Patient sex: F
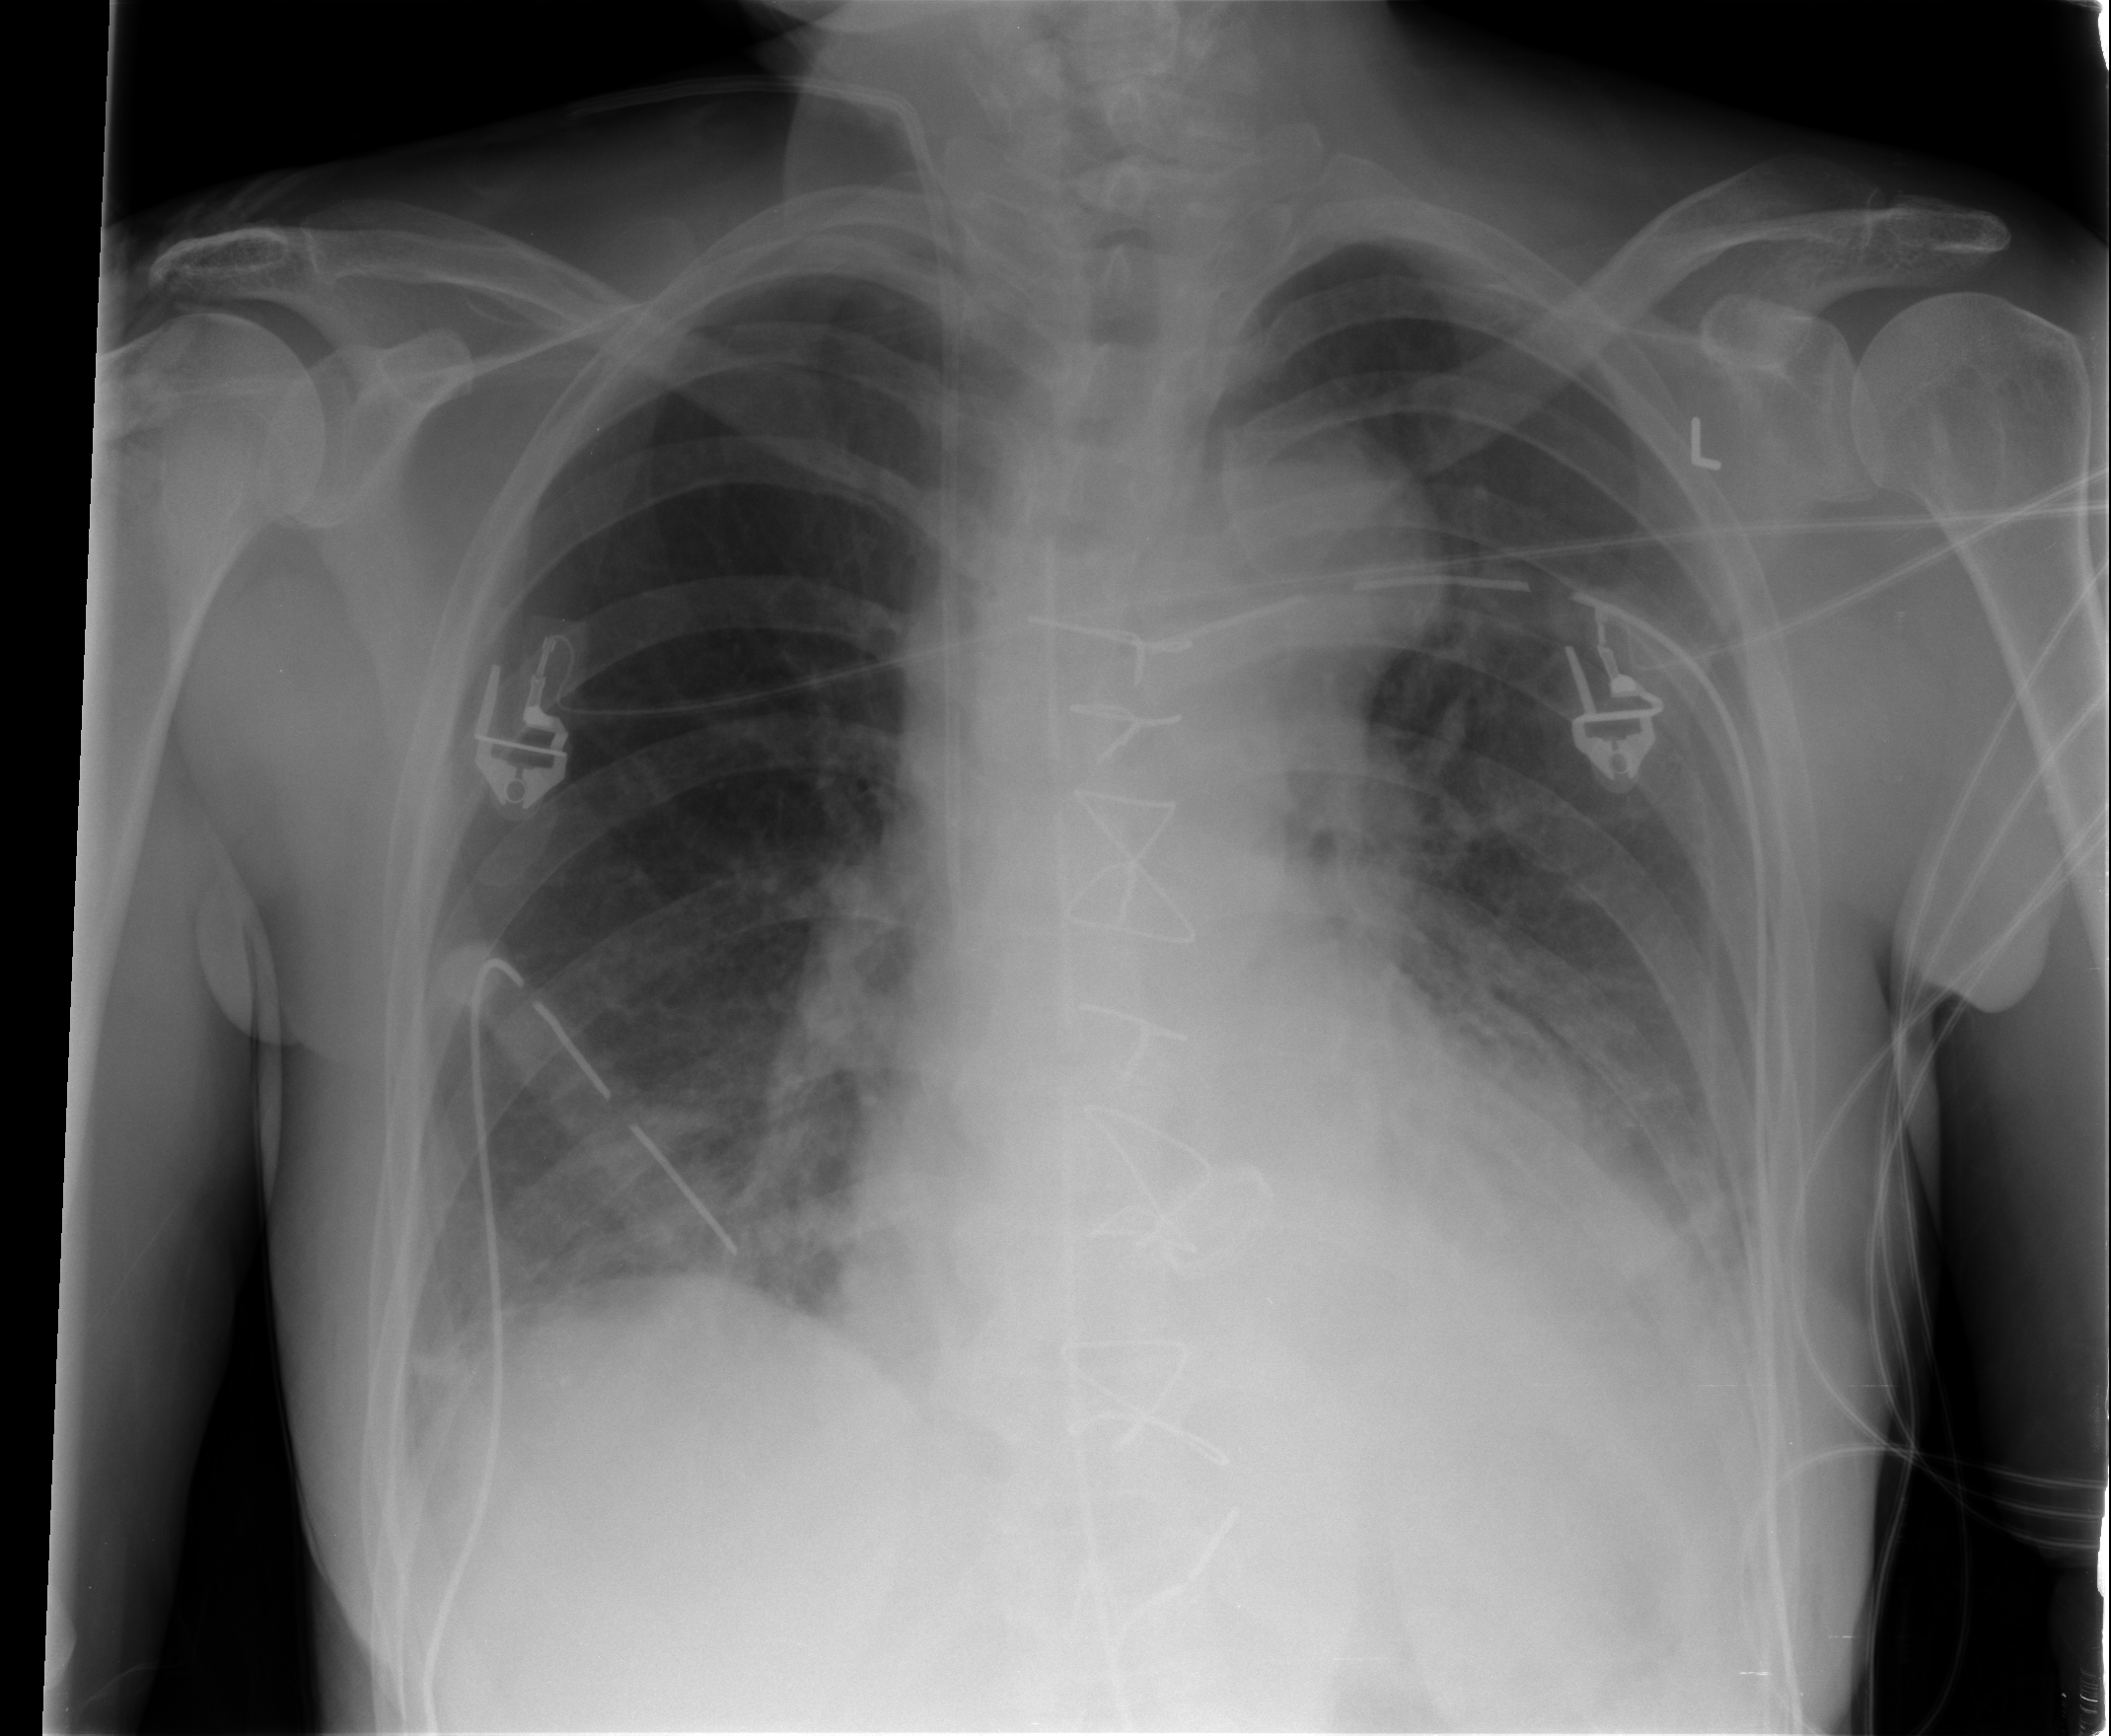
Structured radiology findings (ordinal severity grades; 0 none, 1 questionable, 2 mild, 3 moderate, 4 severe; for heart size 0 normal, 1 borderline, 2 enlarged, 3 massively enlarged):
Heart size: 1
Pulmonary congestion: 0
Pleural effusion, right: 0
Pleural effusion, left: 2
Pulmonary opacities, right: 2
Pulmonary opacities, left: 2
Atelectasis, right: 2
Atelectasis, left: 2